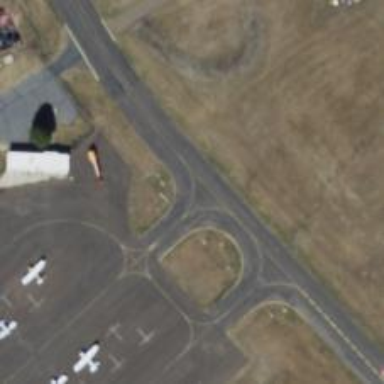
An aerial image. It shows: Image of taxiway at airport.